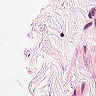
Metastatic tissue present: no